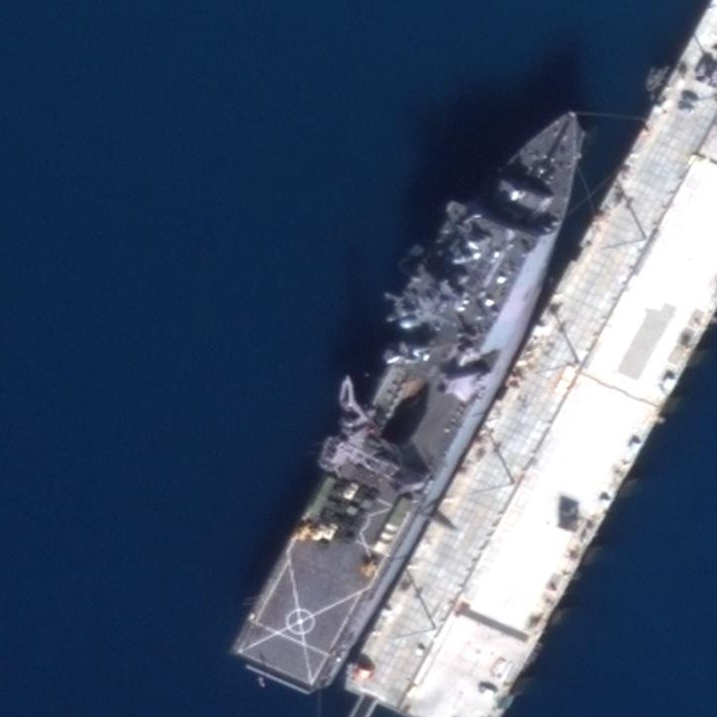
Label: combat